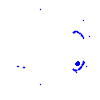
Particle: pion